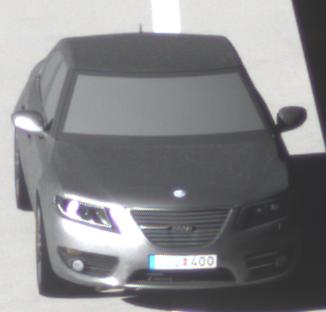
Make: Saab
Model: 5-Sep
Detailed model: 9-5 1.6T
Model produced from: 2010/06
Model produced until: 2011/12
Doors: 4
Color: gray
Road condition: dry road
Daytime: morning or afternoon
Contrast: high contrast